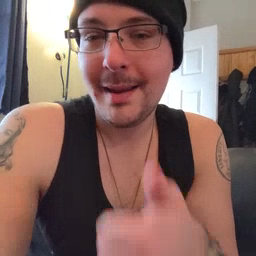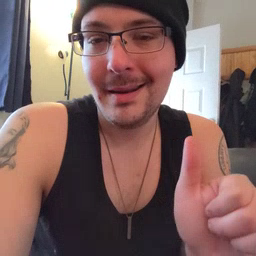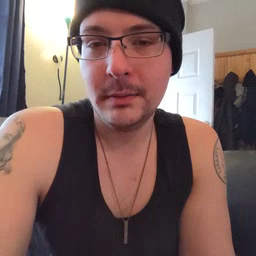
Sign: any